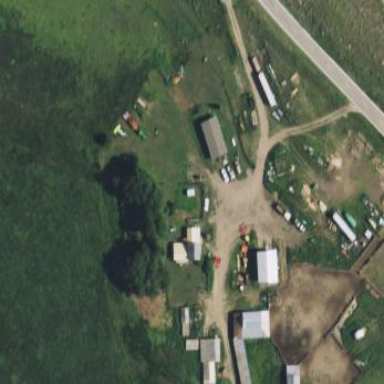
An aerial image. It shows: Farmyard area.